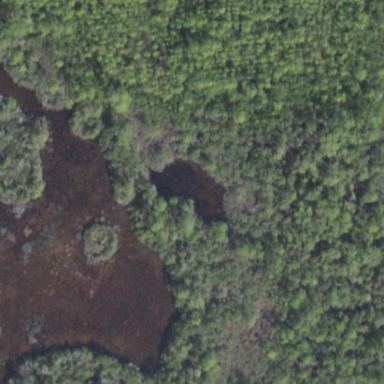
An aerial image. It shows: Marshy wetland area.